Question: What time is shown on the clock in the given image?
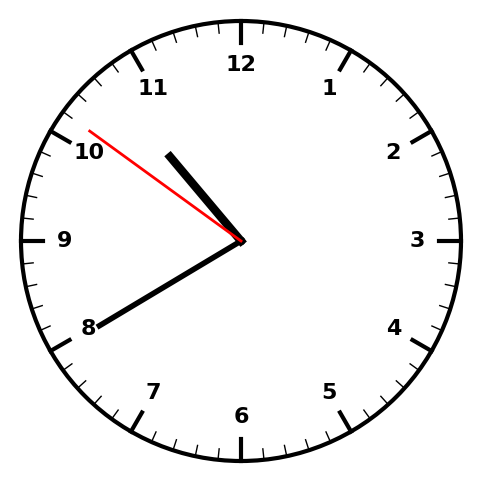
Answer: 10:39:51